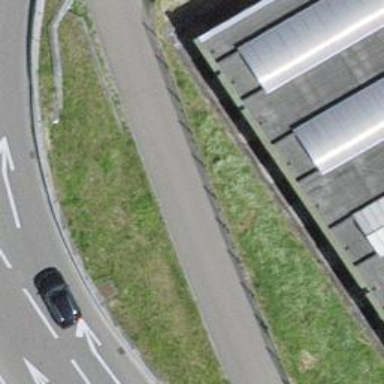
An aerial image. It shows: Tunnel for cycleway with asphalt surface.